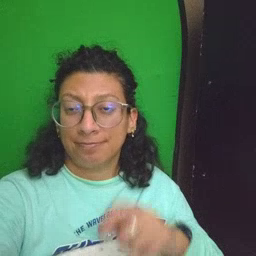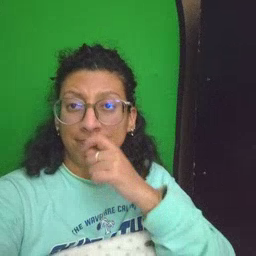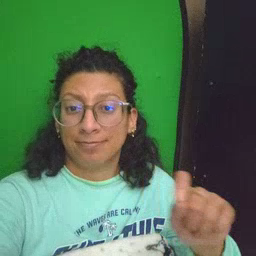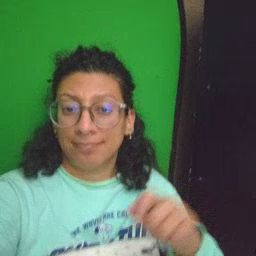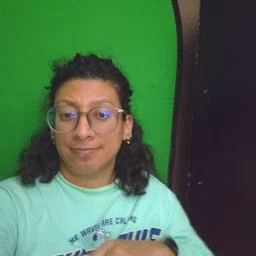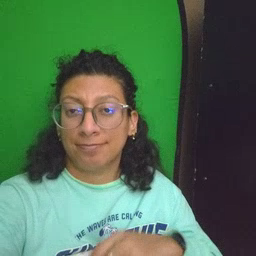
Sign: pencil